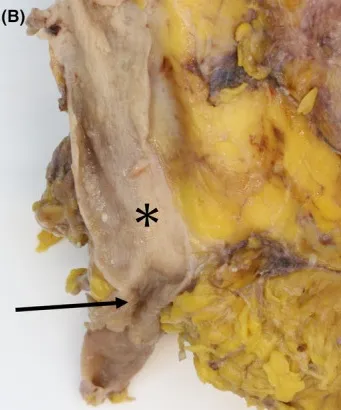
Macroscopic image and the dilated renal pelvis (asterisks).
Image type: pathology (h&e)